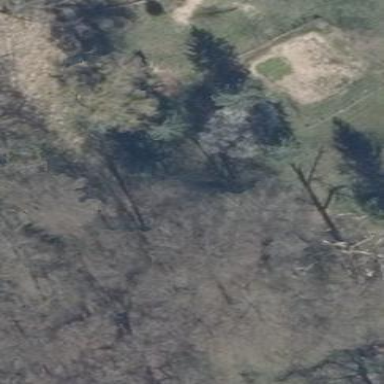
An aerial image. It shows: Forest area.